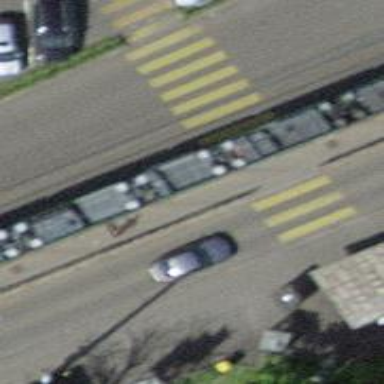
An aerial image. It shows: Tram stop with stop position for public transport.